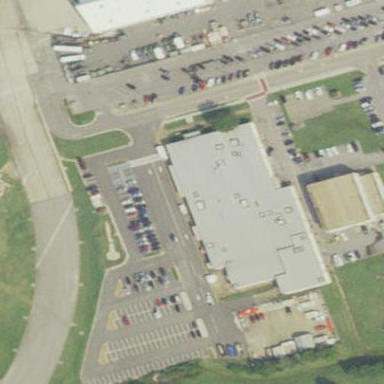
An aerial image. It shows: Parking area with surface.